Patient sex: M
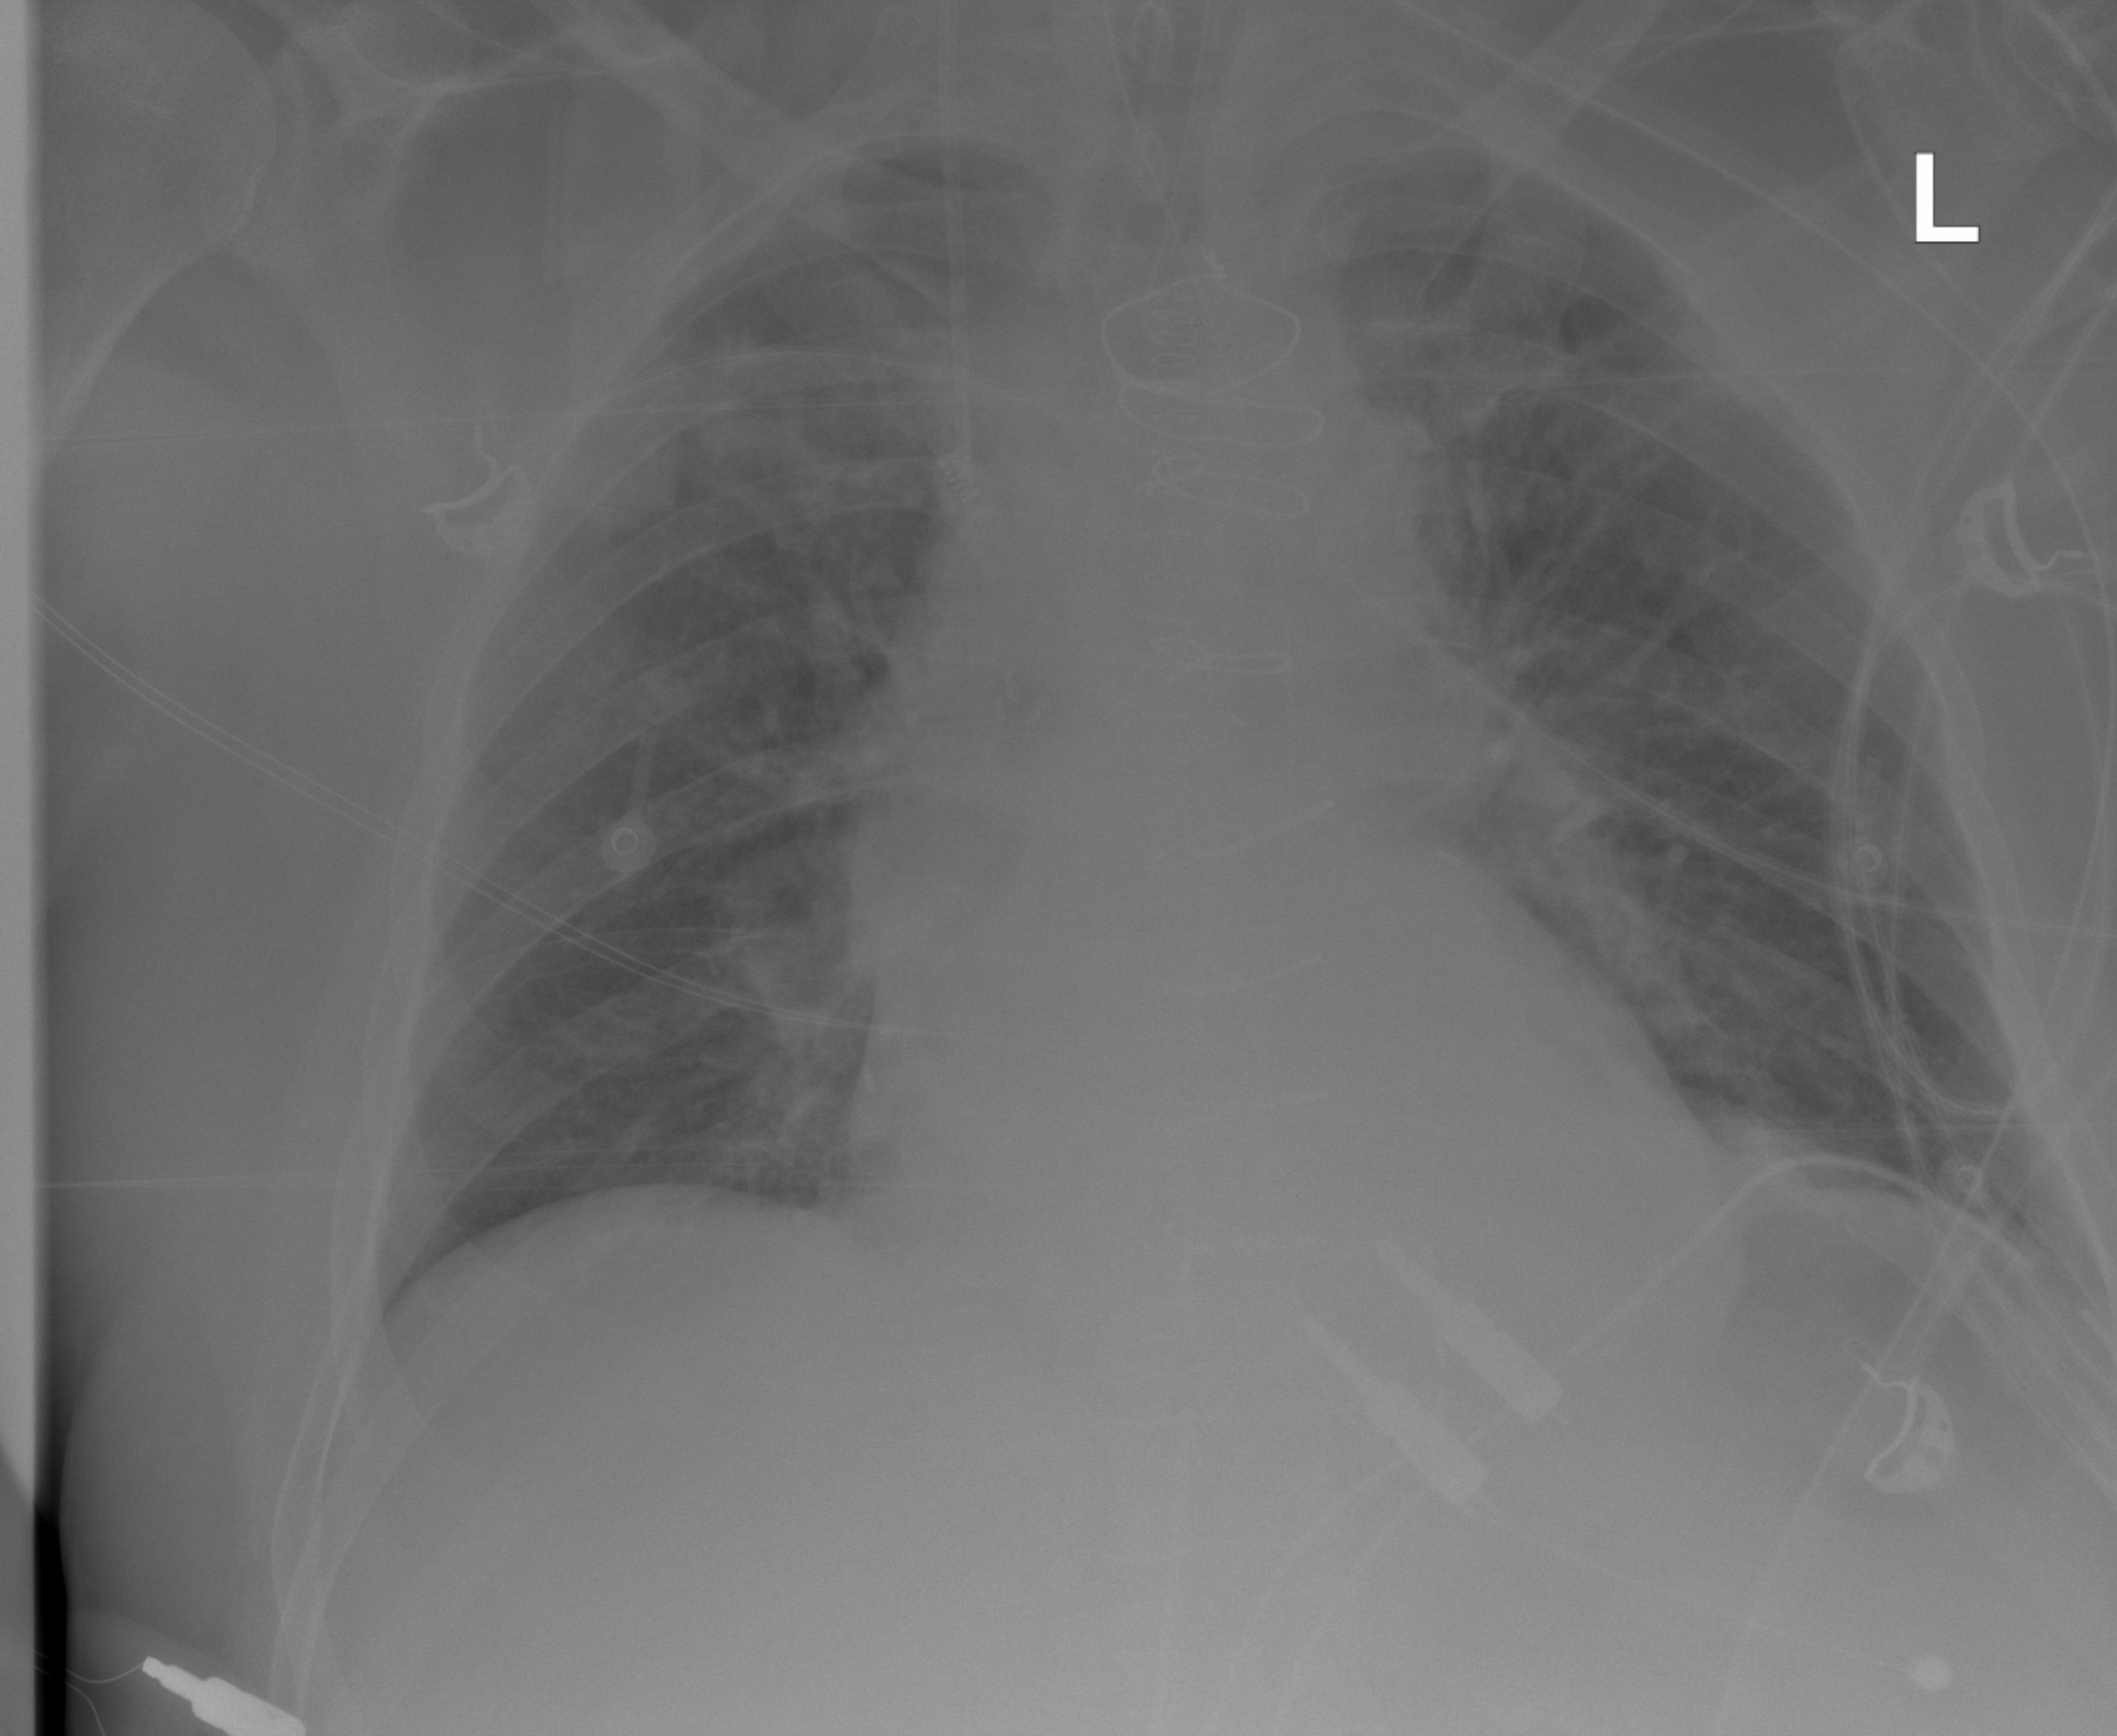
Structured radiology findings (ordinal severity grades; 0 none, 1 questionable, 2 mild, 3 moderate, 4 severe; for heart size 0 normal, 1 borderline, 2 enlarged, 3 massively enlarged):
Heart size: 0
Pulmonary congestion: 2
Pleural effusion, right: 0
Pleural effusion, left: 2
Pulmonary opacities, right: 0
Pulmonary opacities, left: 0
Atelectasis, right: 0
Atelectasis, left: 2